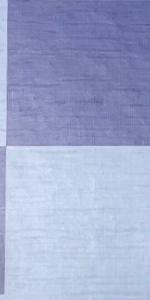
Label: Empty